Question:
is not auto generating XML codes for relative layout, it only works for constraint layout.
When I try to position a view inside a relative layout it only gets positioned at the top corner of the screen.
'''
<?xml version="1.0" encoding="utf-8"?>
<RelativeLayout xmlns:android="http://schemas.android.com/apk/res/android"
xmlns:app="http://schemas.android.com/apk/res-auto"
xmlns:tools="http://schemas.android.com/tools"
android:layout_width="match_parent"
android:layout_height="match_parent"
tools:context=".MainActivity">
<Button
android:id="@+id/button7"
android:layout_width="wrap_content"
android:layout_height="wrap_content"
android:text="Button" />
</RelativeLayout
'''
What should I do?
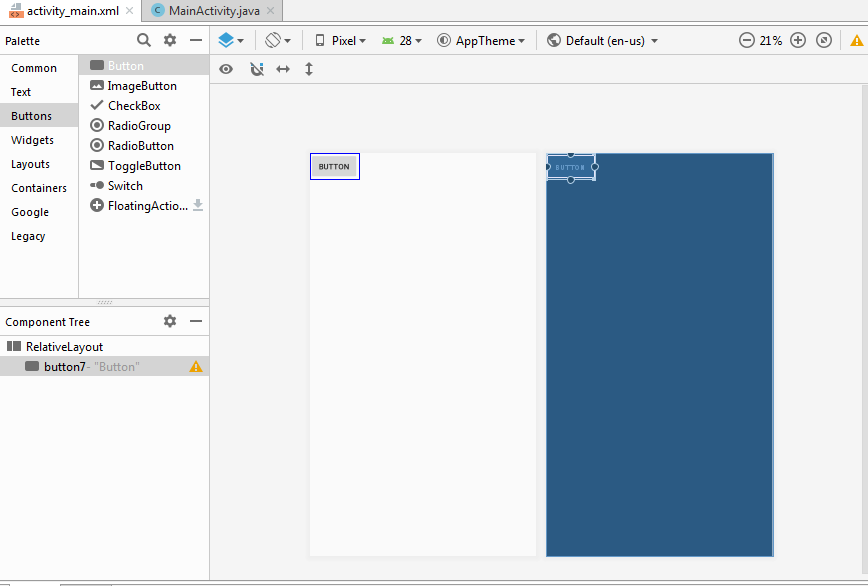
Answer: I faced the same issue and the i tried the following step;
- -
Try it and let me know.